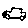
Label: car